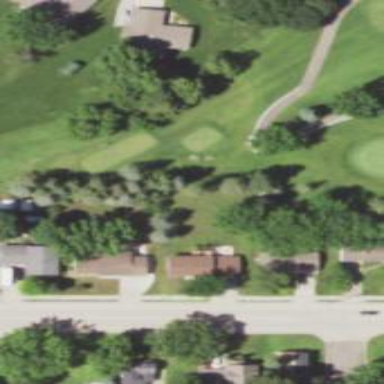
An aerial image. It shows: Path for golf carts.